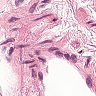
Metastatic tissue present: no